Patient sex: M
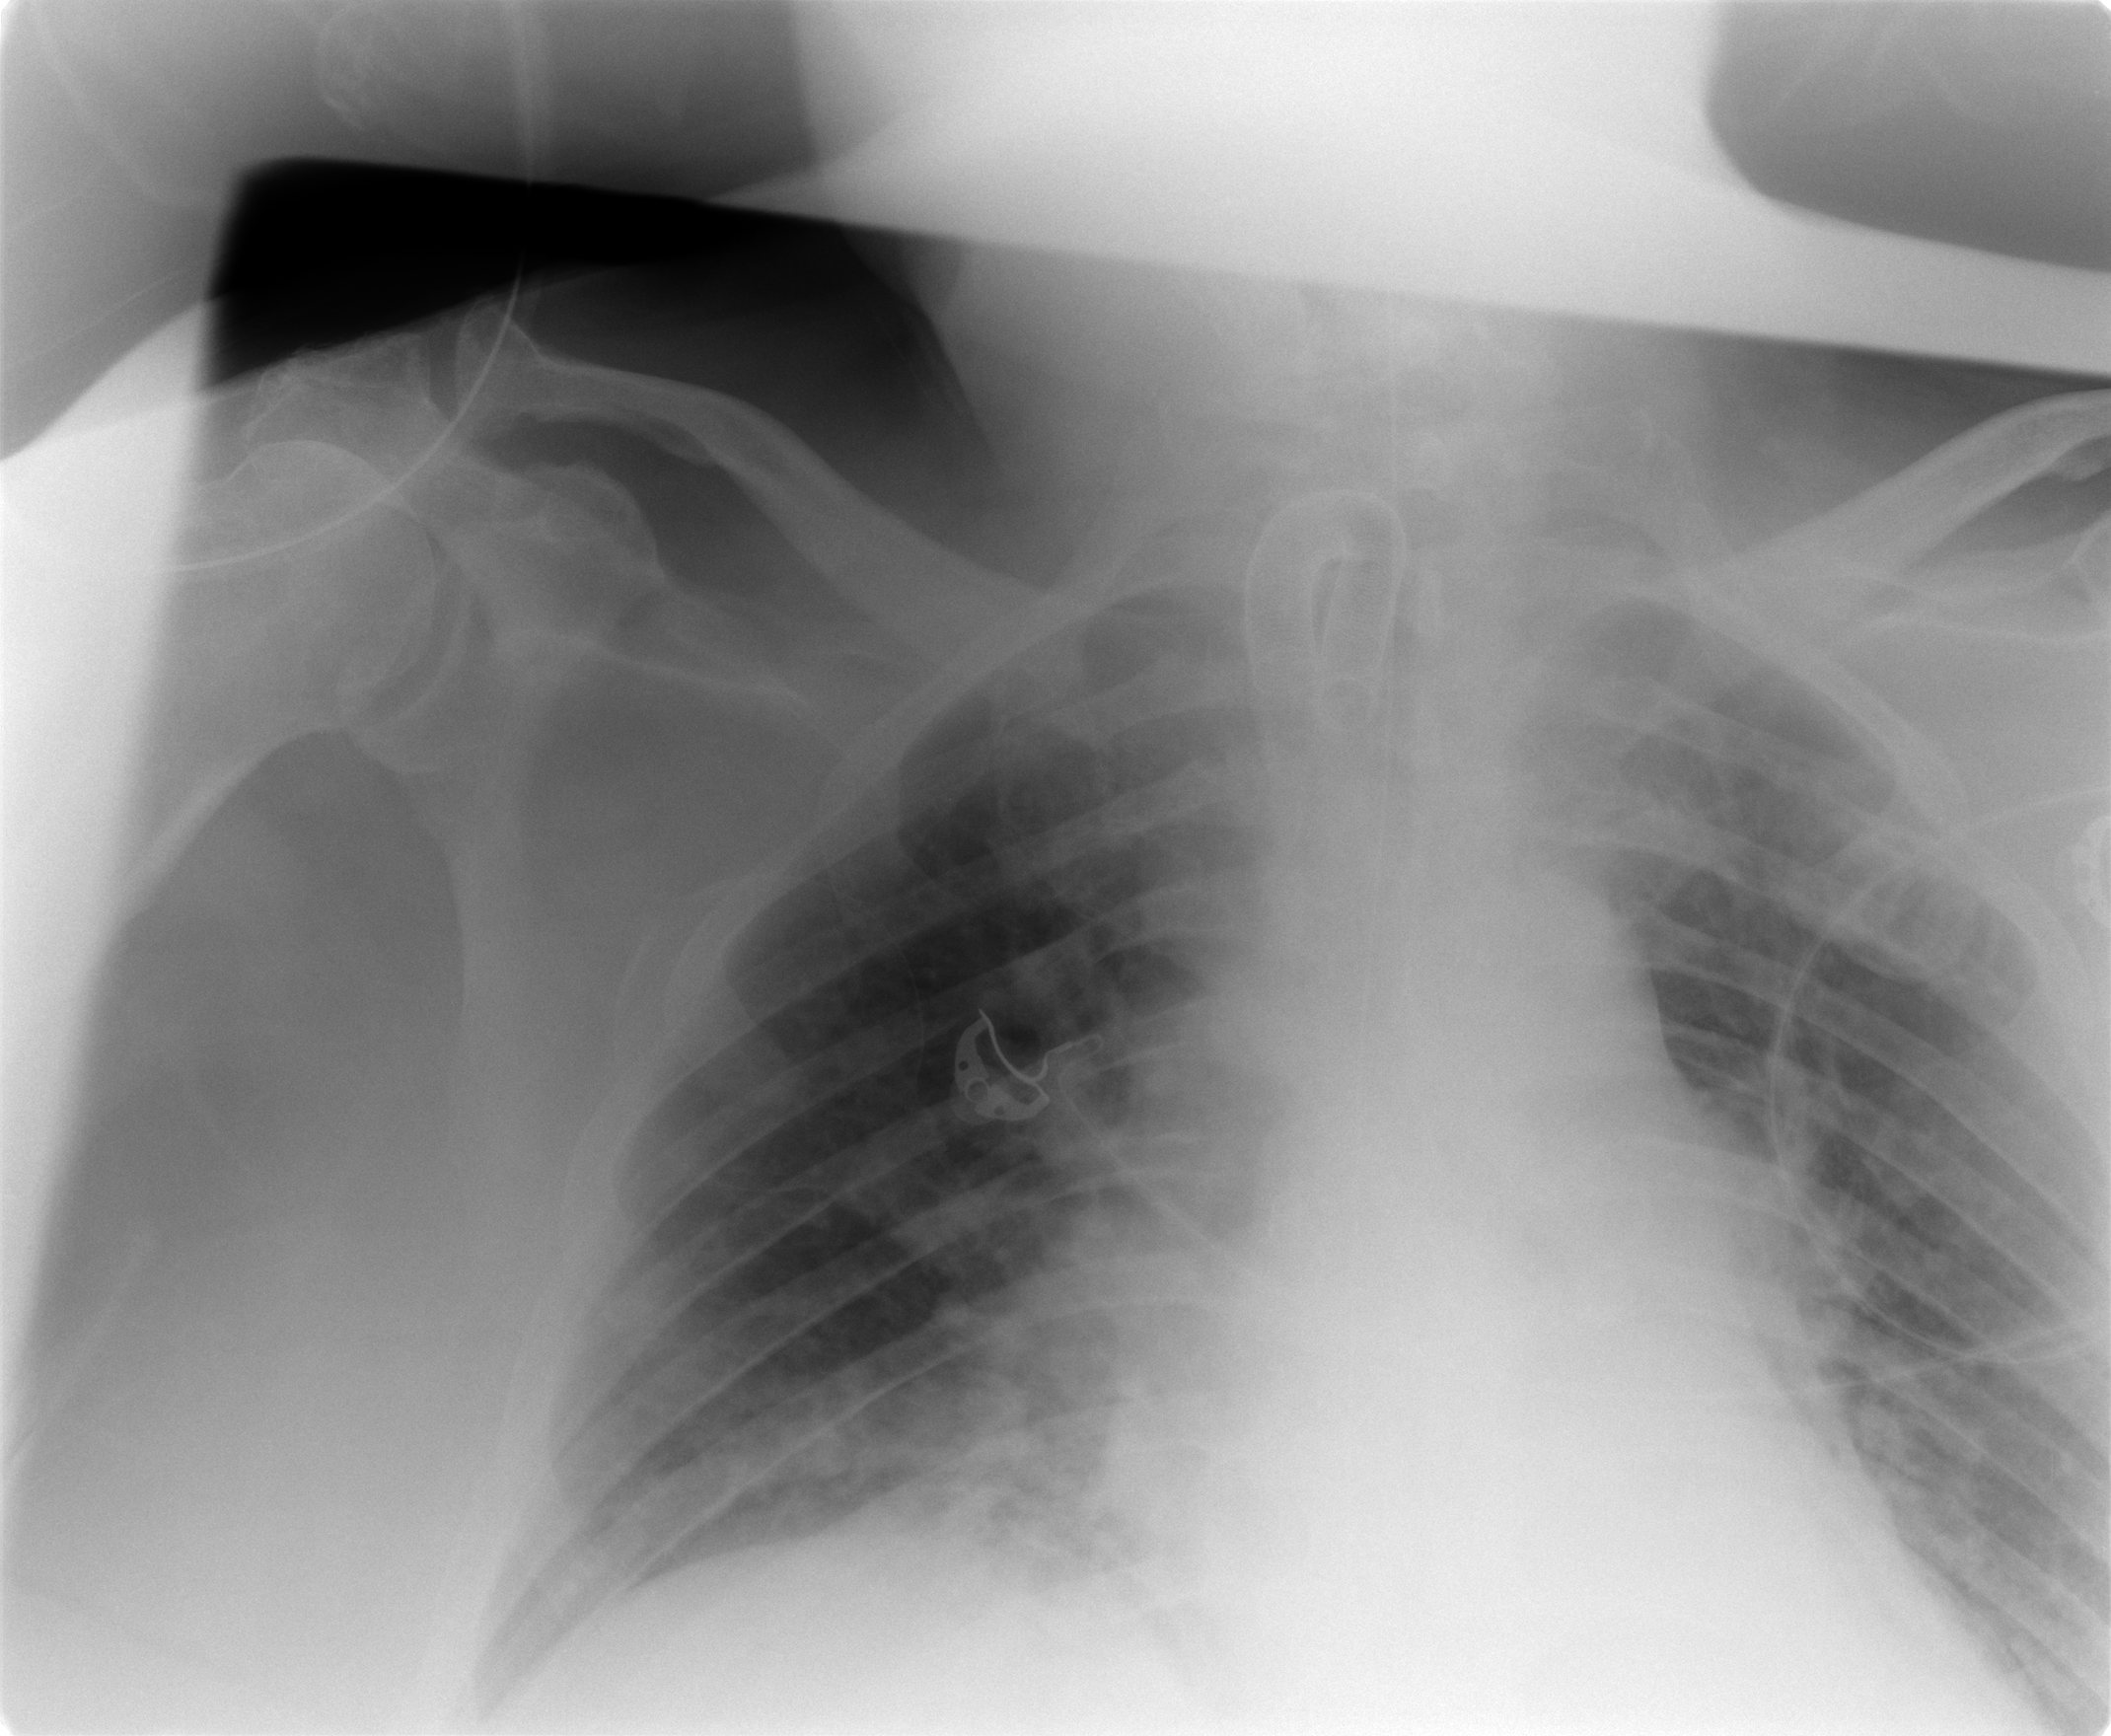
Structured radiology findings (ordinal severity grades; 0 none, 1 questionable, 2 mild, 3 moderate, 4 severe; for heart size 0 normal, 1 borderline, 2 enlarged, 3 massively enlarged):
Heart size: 2
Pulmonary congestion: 2
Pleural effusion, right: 0
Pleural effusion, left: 1
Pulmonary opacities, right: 1
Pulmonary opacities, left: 1
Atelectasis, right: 2
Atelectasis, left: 2